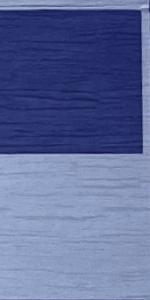
Label: Empty